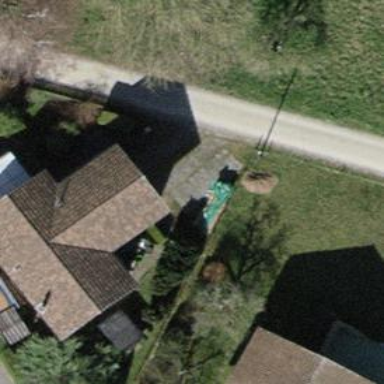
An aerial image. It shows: Semidetached house with gabled roof.